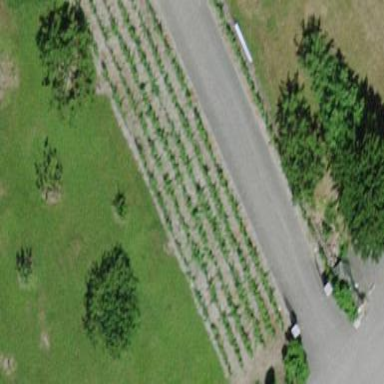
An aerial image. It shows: Vineyard where grapes are grown.